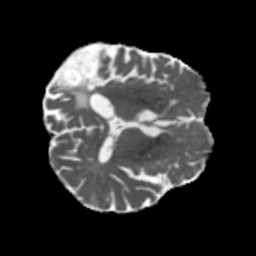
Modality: MD
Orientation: axial
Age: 68
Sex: male
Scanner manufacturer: siemens
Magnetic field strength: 3 T
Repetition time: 5.47 s
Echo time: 0.0854 s